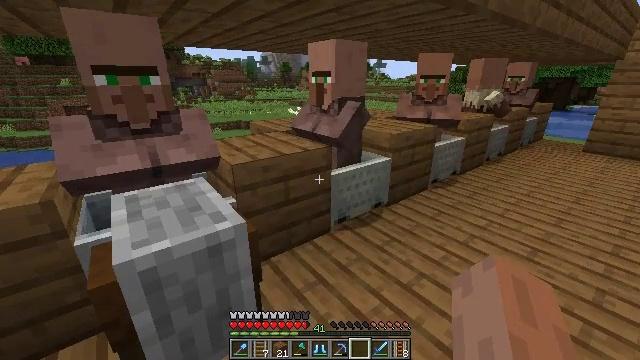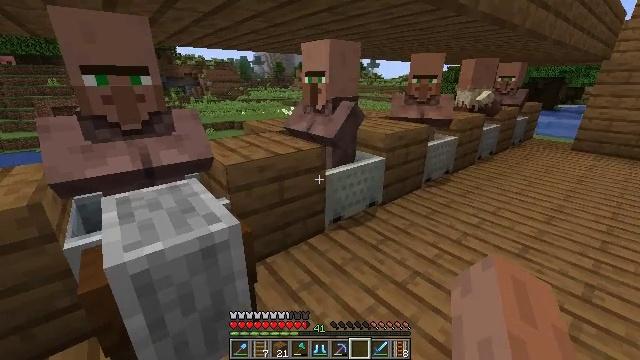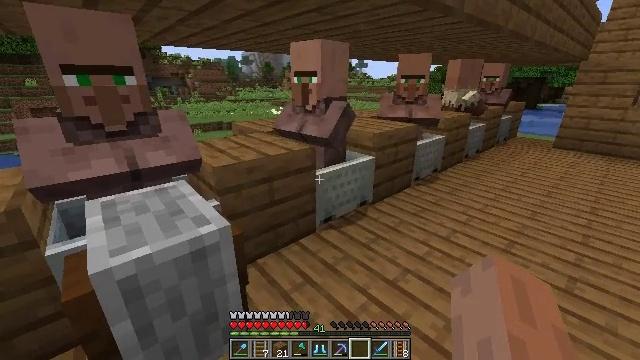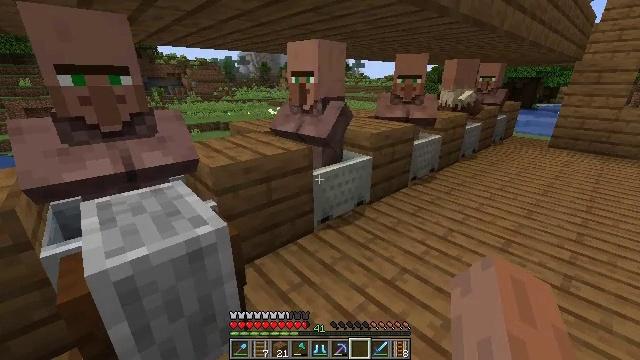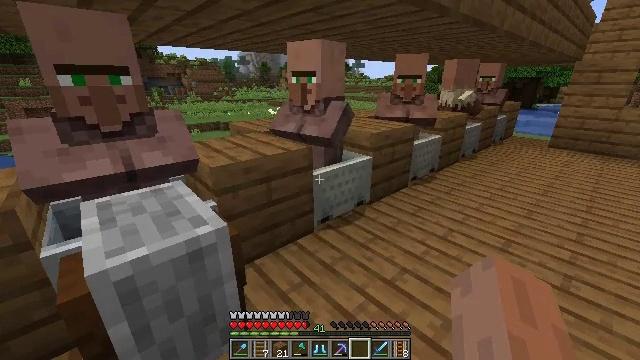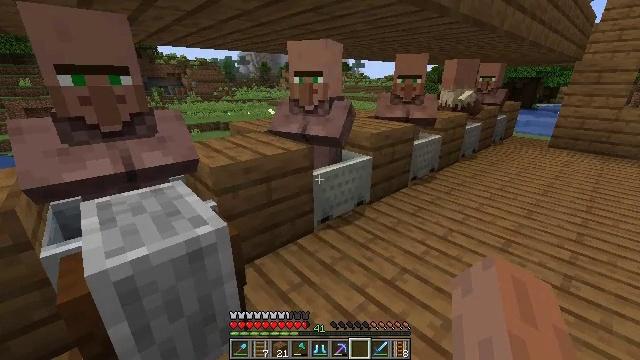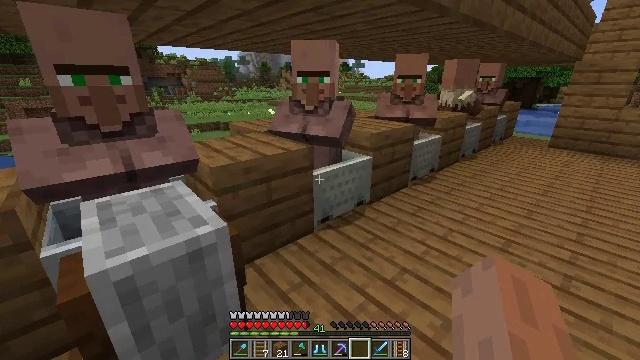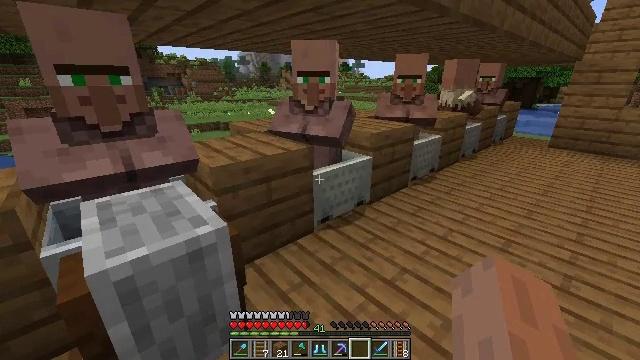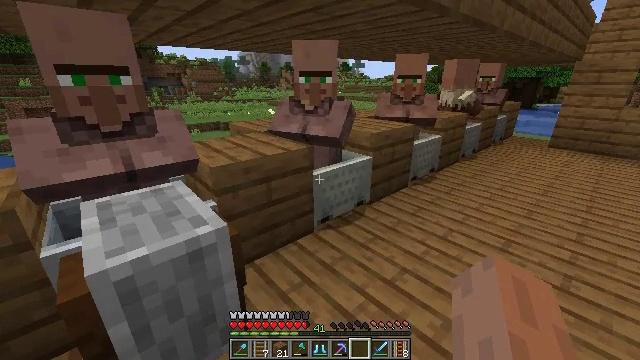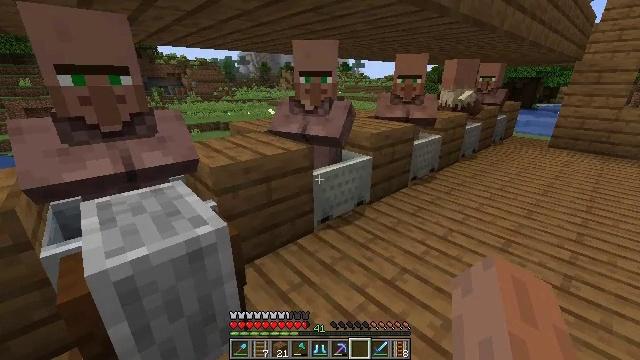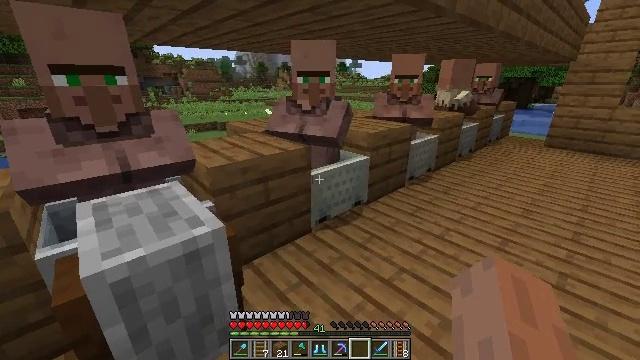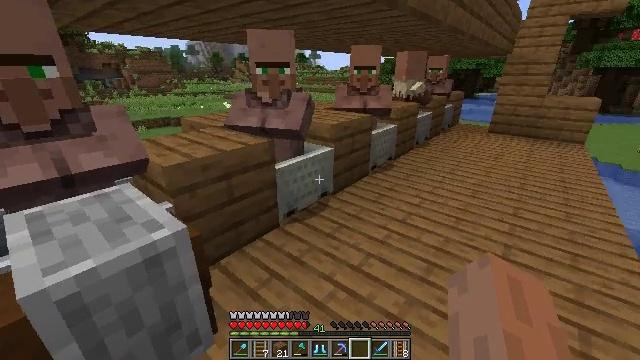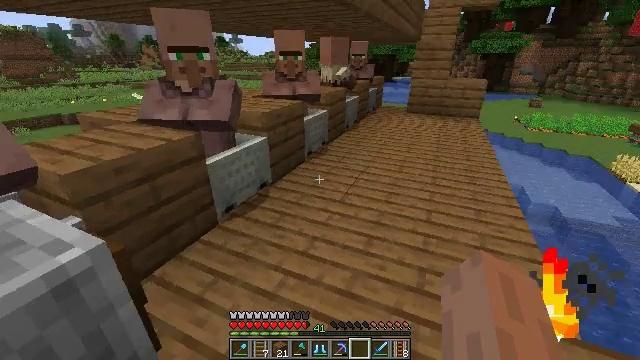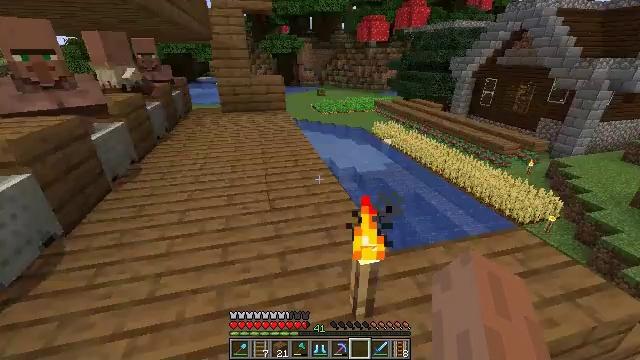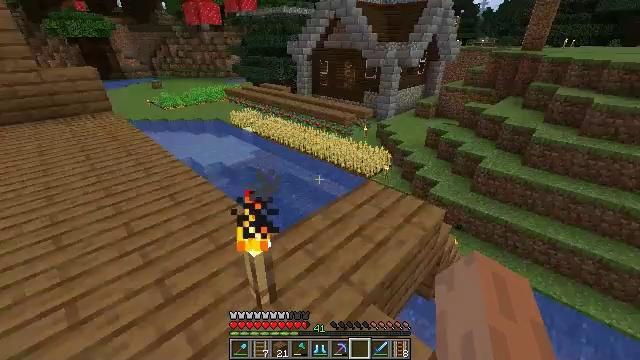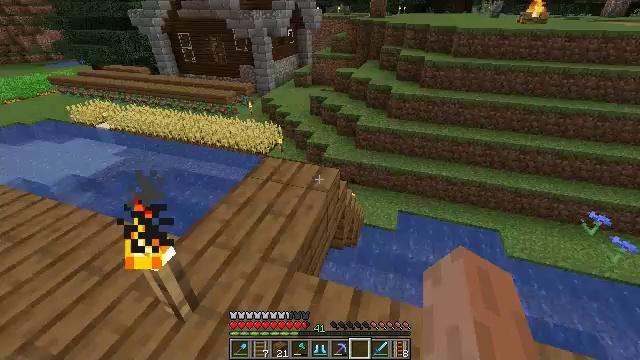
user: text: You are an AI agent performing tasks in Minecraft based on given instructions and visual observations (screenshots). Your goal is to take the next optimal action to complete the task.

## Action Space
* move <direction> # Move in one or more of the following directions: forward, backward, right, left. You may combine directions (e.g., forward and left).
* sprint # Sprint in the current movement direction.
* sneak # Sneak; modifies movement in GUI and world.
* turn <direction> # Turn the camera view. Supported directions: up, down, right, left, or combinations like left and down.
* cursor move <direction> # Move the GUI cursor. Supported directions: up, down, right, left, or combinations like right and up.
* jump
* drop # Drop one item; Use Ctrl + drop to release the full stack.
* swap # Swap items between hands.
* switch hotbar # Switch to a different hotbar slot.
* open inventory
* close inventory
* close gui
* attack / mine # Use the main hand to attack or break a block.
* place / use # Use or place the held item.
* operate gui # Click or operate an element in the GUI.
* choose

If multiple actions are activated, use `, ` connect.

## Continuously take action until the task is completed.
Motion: motion action
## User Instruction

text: Attack the grindstone to break it.
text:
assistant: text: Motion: turn right
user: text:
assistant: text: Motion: turn right
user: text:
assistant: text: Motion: no_op
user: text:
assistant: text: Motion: no_op
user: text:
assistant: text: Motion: no_op
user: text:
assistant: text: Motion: no_op
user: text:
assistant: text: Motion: no_op
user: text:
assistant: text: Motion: no_op
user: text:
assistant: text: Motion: no_op
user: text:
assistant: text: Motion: no_op
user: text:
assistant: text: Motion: turn right and down
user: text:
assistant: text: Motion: turn right and down
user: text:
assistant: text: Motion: turn right
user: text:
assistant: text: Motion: turn right and down
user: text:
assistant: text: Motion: turn right and down
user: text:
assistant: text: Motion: turn right
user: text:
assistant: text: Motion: turn right
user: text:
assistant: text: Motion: no_op
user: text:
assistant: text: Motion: no_op
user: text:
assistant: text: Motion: no_op
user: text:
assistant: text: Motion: no_op
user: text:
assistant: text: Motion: no_op
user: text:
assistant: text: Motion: no_op
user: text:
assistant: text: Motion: turn left
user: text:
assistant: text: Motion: turn left
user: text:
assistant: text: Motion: turn left
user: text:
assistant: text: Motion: turn left
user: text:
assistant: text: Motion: turn left
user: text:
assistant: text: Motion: turn left
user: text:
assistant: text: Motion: turn left and down